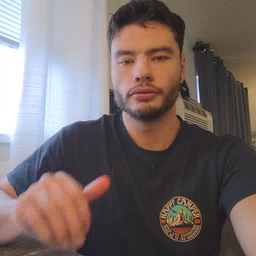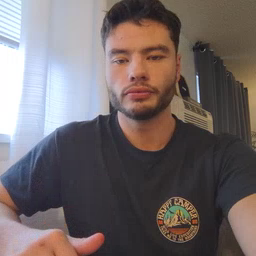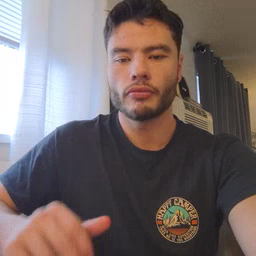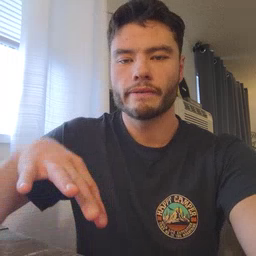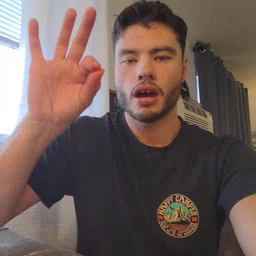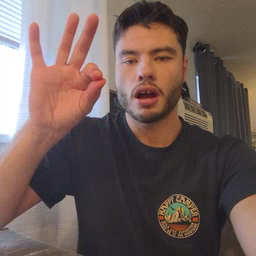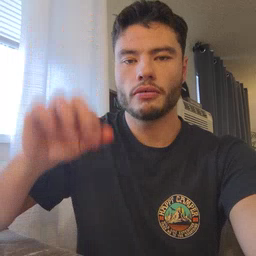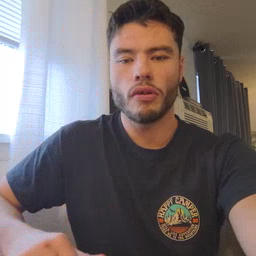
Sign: find